Interaction volume radius: 10 \u00c5
Interaction volume height: 15 \u00c5
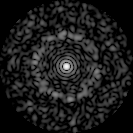
Disorder parameter: 0.818